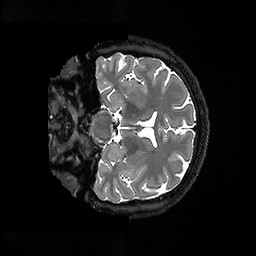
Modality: T2w
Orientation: coronal
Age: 30
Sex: female
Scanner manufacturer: ge
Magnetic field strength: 3 T
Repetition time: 3.202 s
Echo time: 0.06629 s